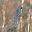
Label: 1